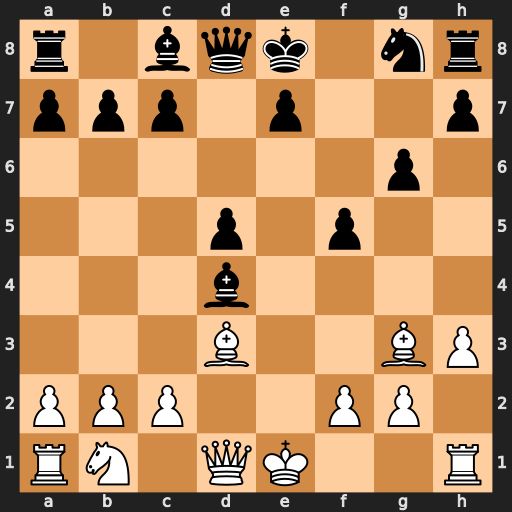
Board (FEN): r1bqk1nr/ppp1p2p/6p1/3p1p2/3b4/3B2BP/PPP2PP1/RN1QK2R
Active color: w
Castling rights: KQkq
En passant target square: -
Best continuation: Bb5+ c6 Qxd4